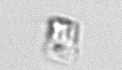
Label: Bacillariophyceae_morphotype1